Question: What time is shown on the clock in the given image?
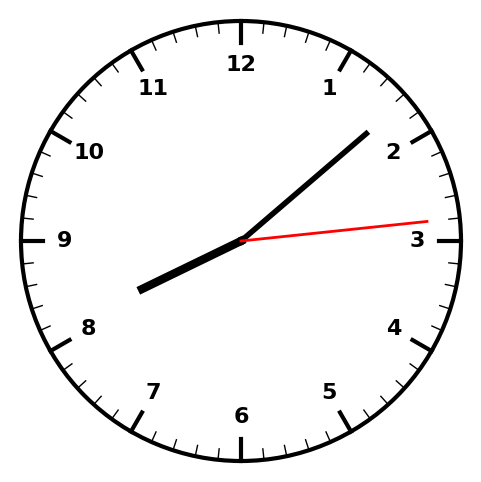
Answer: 08:08:14